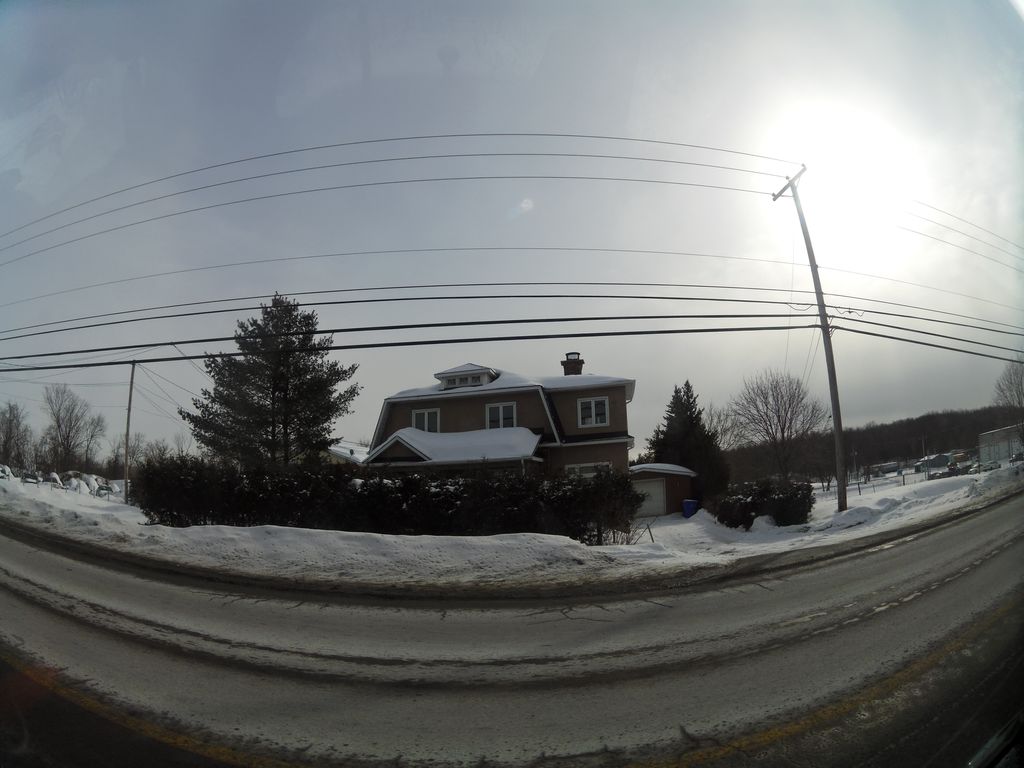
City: ottawa-gatineau